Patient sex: F
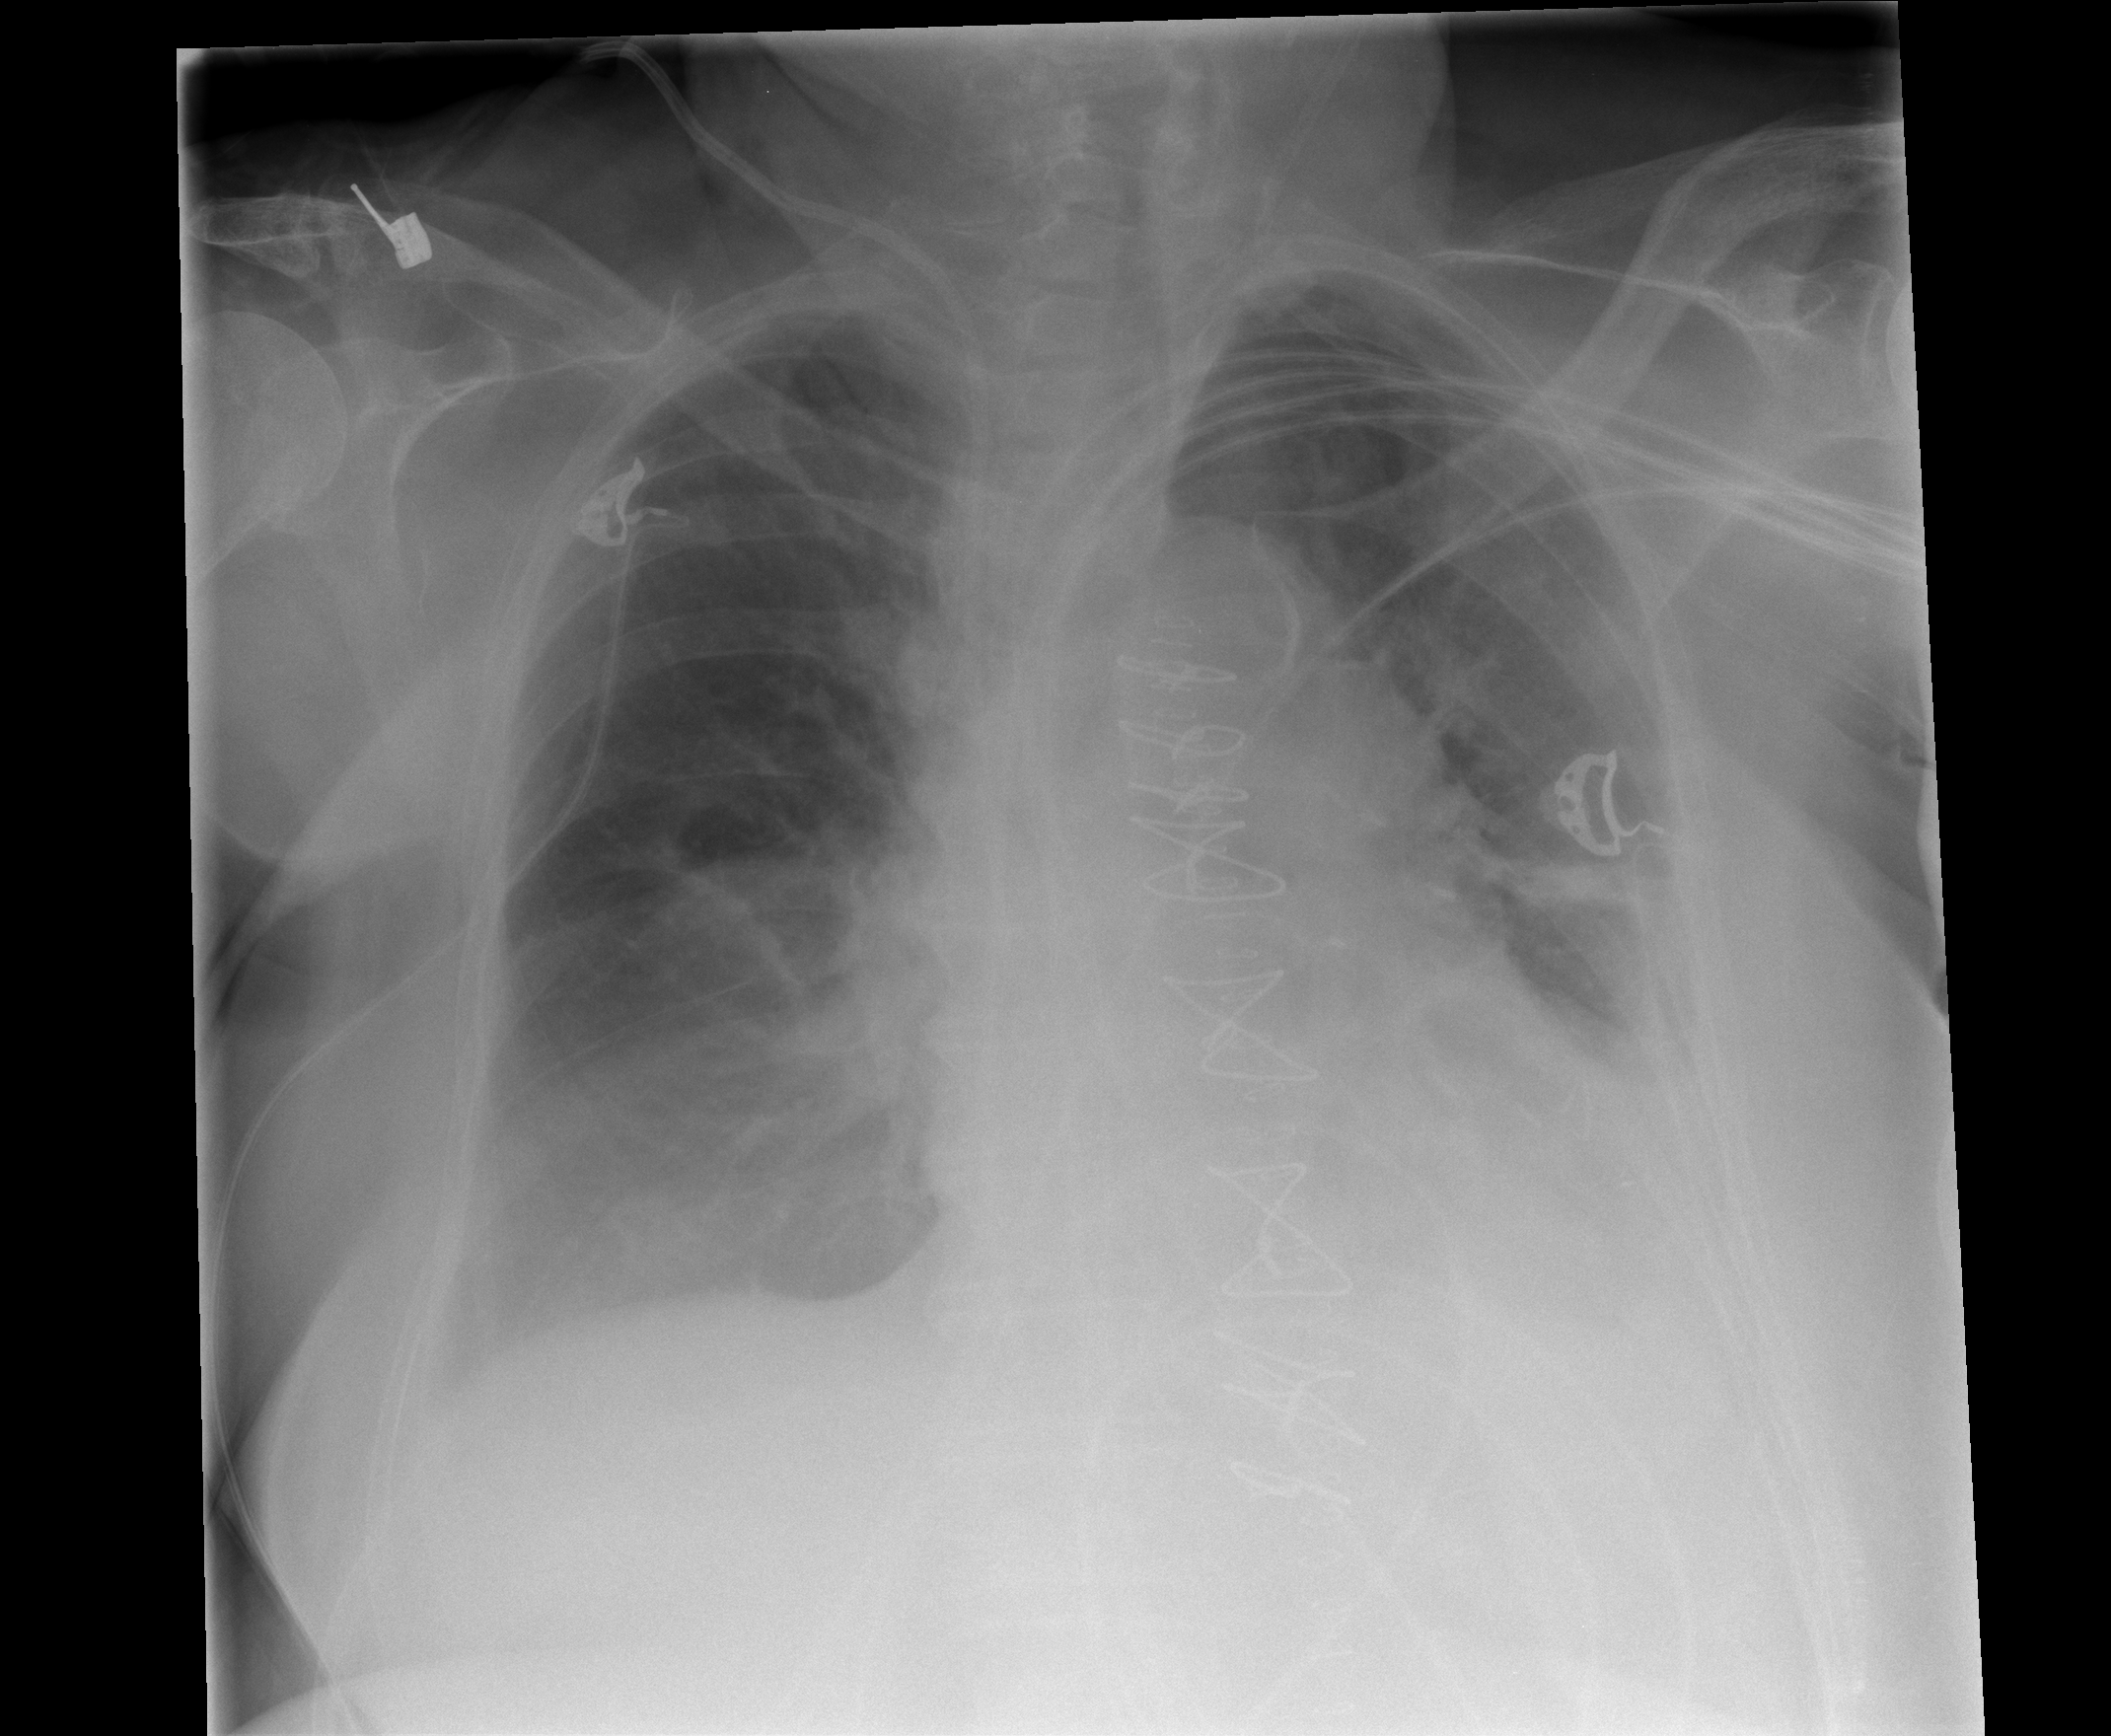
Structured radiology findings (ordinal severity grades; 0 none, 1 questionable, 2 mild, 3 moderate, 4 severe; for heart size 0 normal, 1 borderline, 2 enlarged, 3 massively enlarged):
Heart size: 2
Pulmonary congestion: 2
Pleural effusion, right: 2
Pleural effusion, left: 2
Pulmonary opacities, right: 0
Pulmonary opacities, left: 0
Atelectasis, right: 2
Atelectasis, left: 3